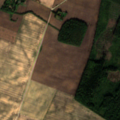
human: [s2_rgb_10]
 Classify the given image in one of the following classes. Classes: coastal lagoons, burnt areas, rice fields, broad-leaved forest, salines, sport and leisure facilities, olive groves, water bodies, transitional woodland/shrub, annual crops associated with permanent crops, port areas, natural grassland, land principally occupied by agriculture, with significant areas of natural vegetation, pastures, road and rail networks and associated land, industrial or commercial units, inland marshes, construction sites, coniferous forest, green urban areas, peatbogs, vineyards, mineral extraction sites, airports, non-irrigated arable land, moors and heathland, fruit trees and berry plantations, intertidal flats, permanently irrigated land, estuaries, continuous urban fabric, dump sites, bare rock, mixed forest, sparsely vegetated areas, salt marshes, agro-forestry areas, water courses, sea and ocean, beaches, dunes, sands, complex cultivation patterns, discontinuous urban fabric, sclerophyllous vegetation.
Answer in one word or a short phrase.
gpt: non-irrigated arable land, complex cultivation patterns, broad-leaved forest